Field crop: maize
Growth stage: 1
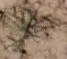
Species: salsola